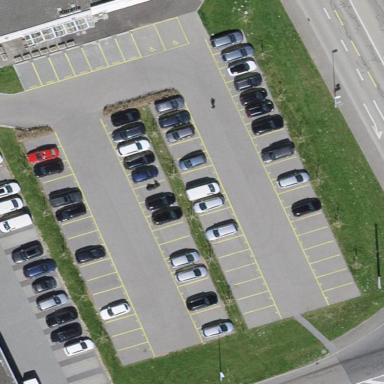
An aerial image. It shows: Parking area with asphalt surface.